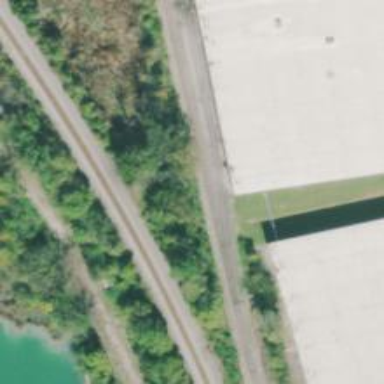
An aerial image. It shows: Rail spur service.